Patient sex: F
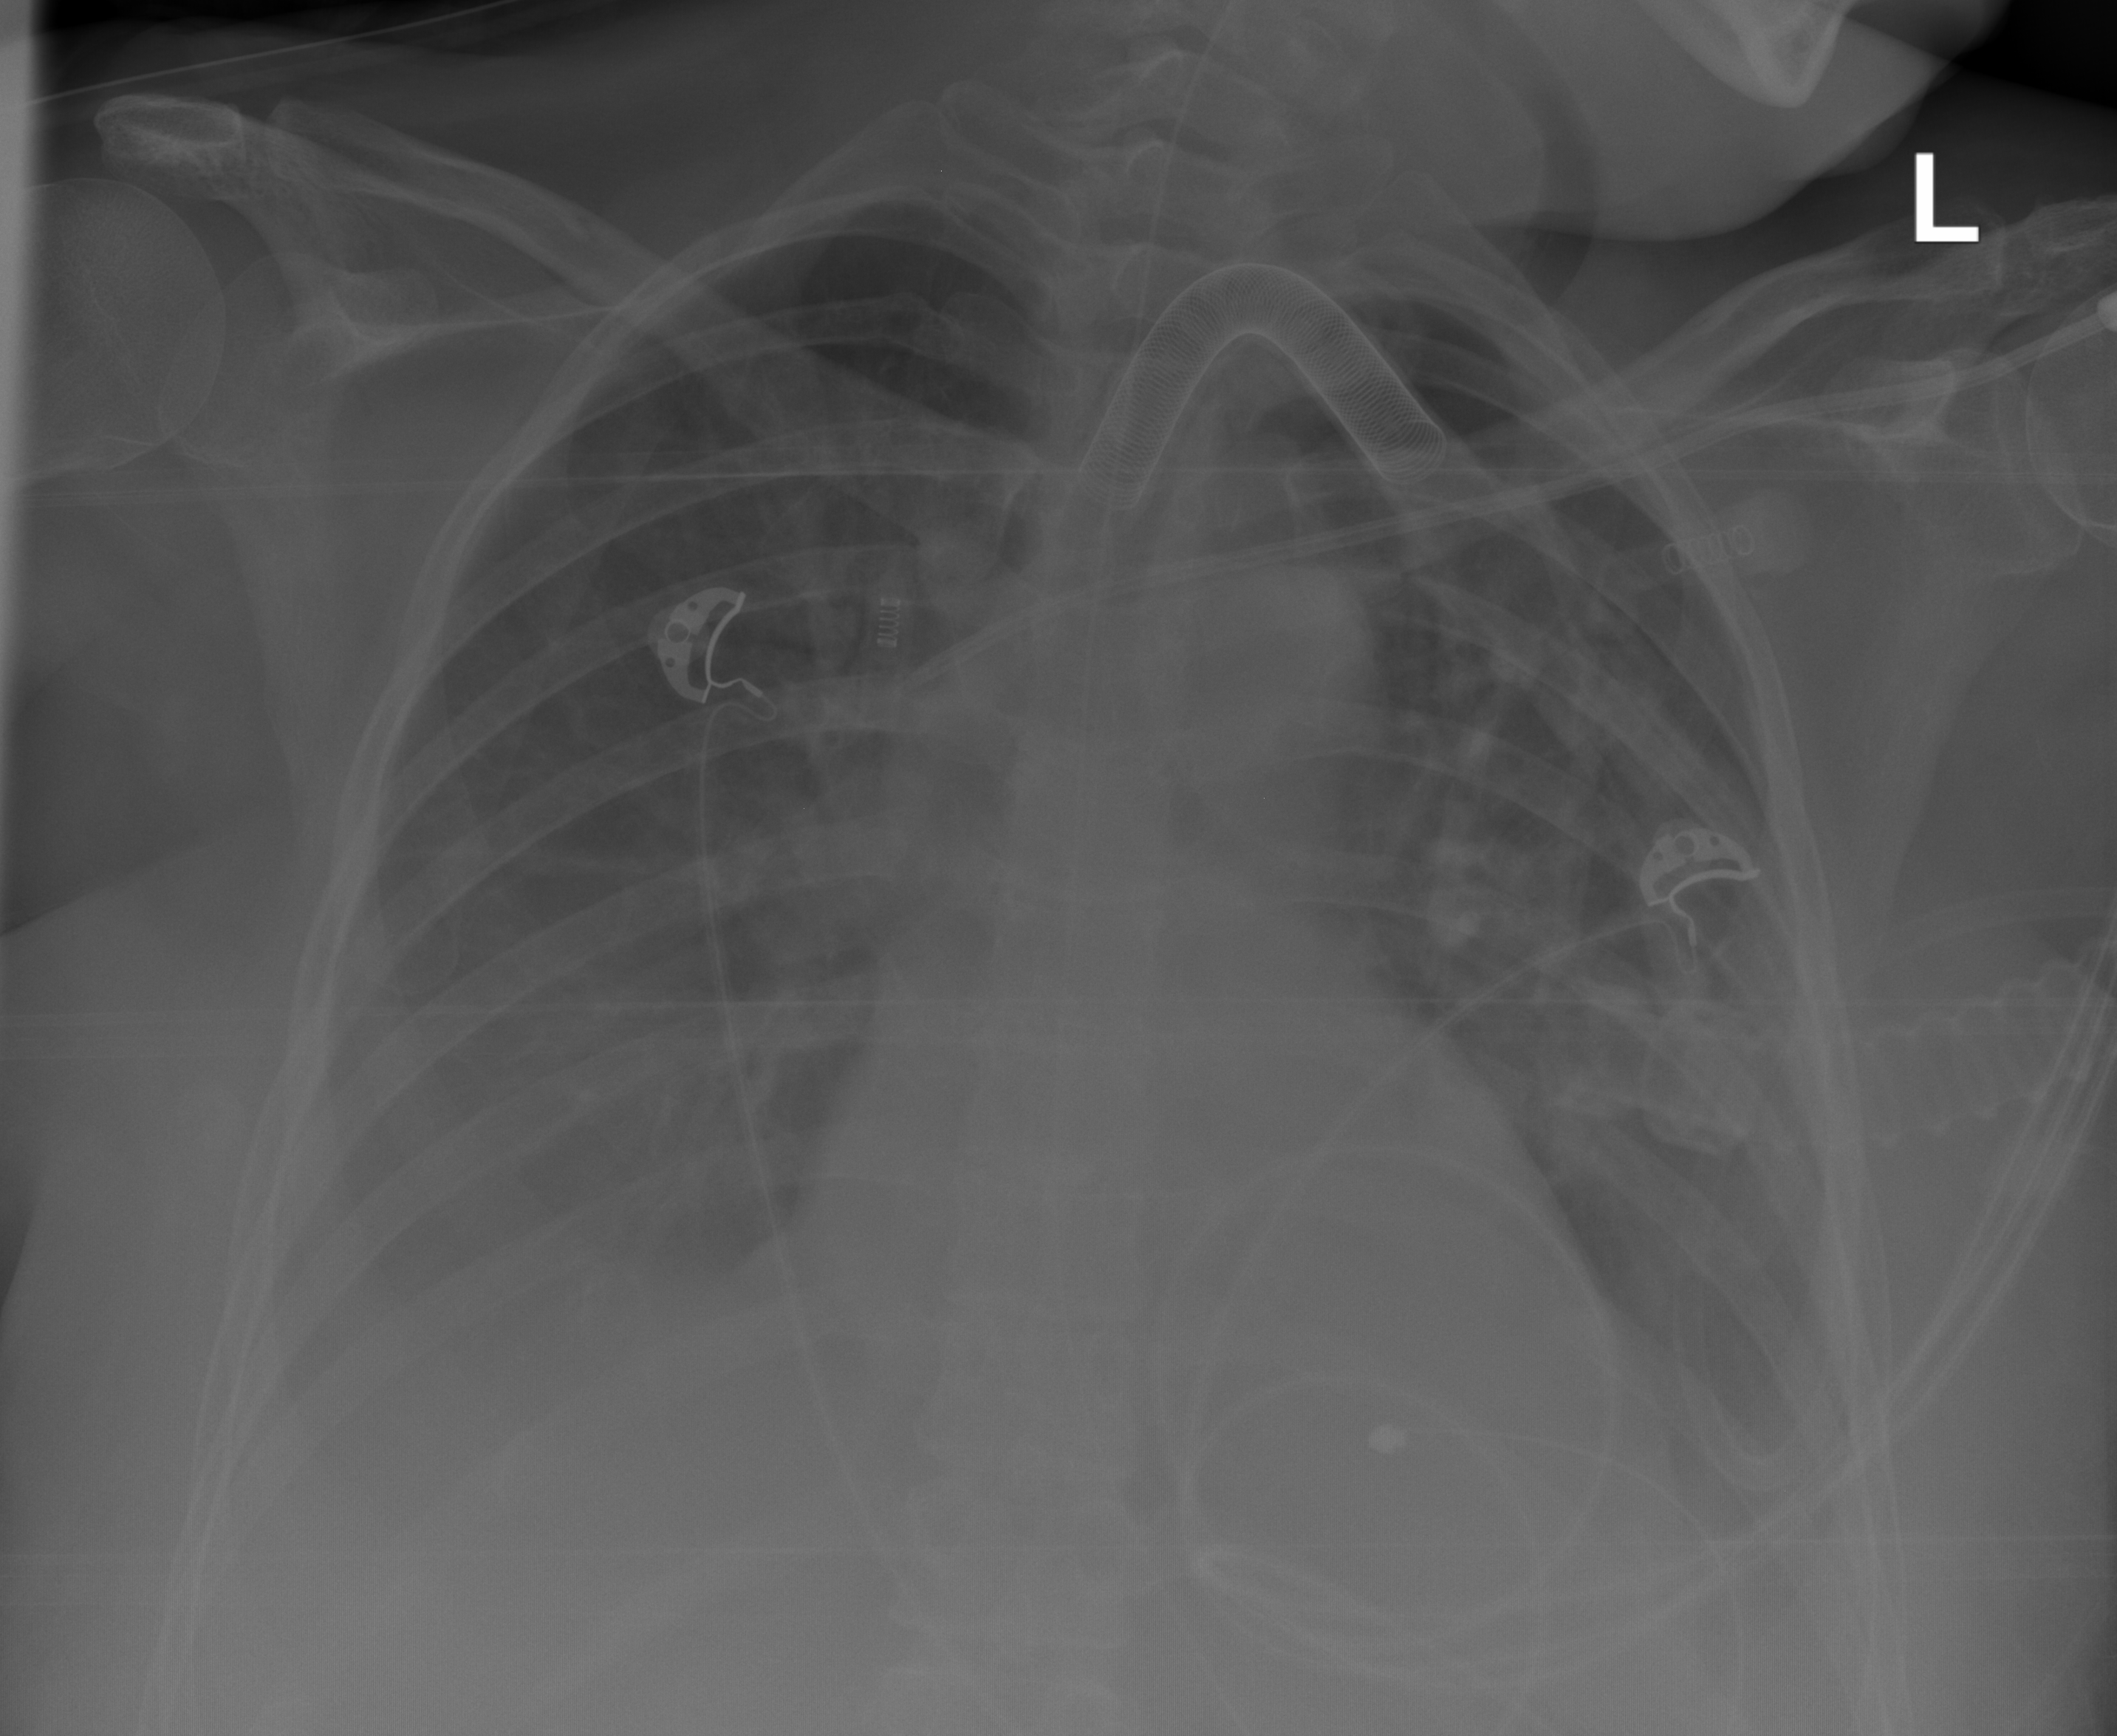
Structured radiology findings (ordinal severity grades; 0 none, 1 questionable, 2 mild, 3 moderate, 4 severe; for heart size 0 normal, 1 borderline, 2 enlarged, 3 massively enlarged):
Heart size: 2
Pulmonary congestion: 2
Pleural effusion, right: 3
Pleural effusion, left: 2
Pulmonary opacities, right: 2
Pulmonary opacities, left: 2
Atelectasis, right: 2
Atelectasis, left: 2